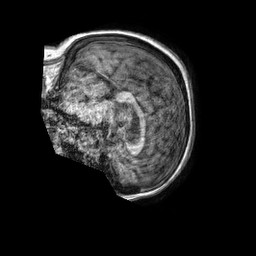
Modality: T1w
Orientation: sagittal
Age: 73
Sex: female
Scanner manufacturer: philips
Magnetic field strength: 1.5 T
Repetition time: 0.007764 s
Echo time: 0.003543 s